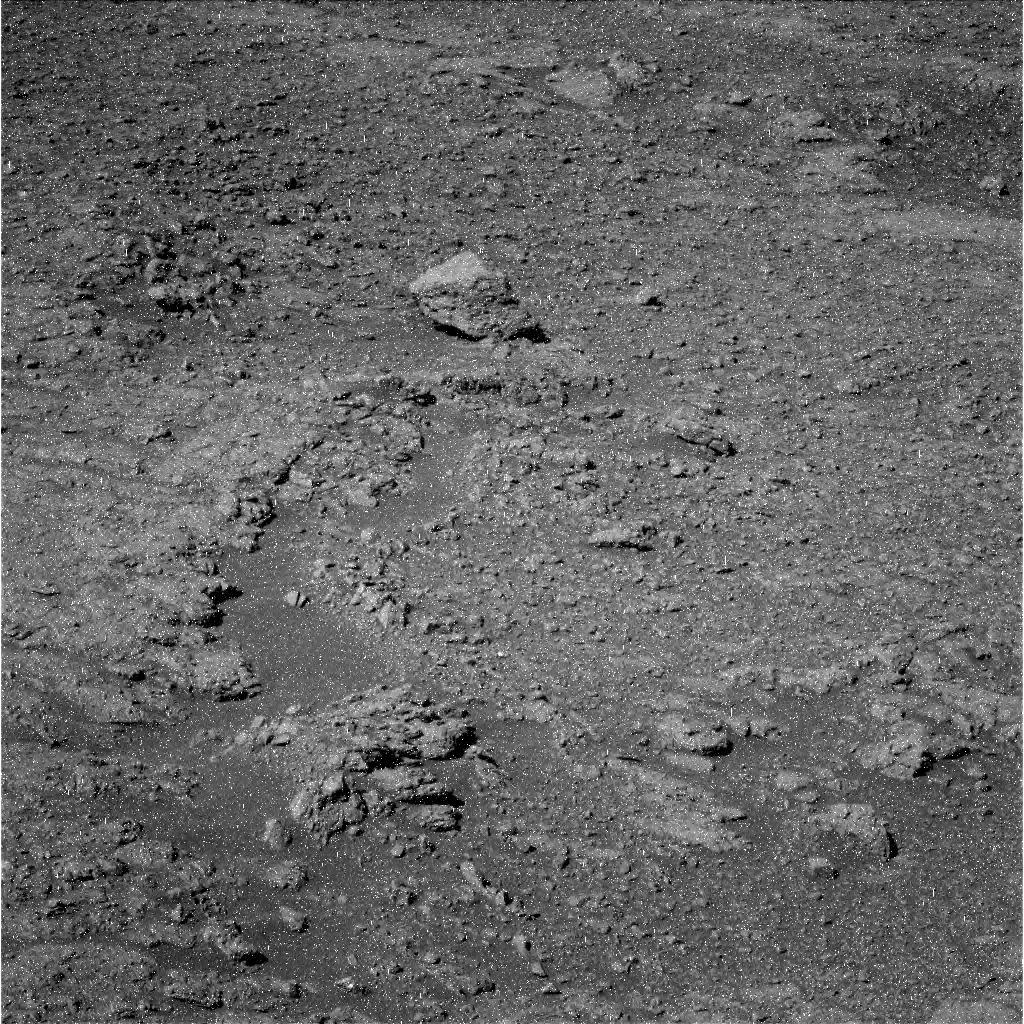
Terrain classes present: Bedrock, Gravel / Sand / Soil, Rock